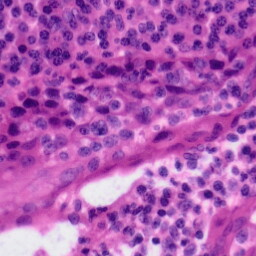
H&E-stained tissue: Tonsil